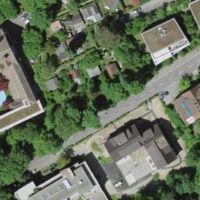
EUNIS habitat code: 55
Species observed at this site:
Lonicera acuminata